Aerial crown-view tile of a tropical tree (Barro Colorado Island, Panama), acquired 20250217:
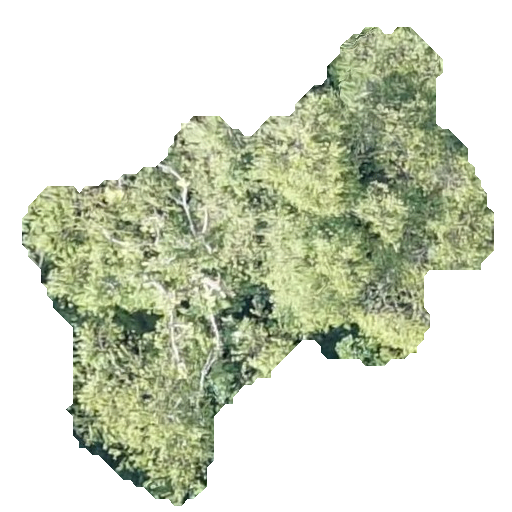
Species: Guazuma ulmifolia
GBIF accepted scientific name: Guazuma ulmifolia
Crown area: 173.62 m²